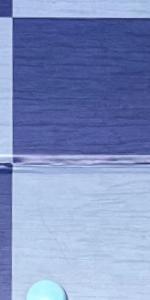
Label: Empty